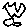
Label: cloud